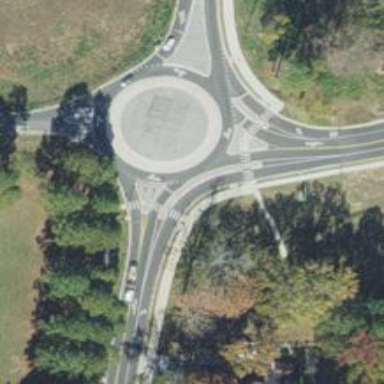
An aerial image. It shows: Secondary road around roundabout.